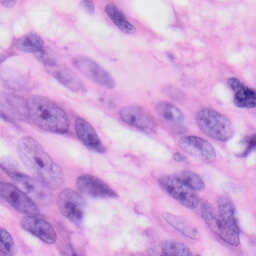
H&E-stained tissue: Skin